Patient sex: M
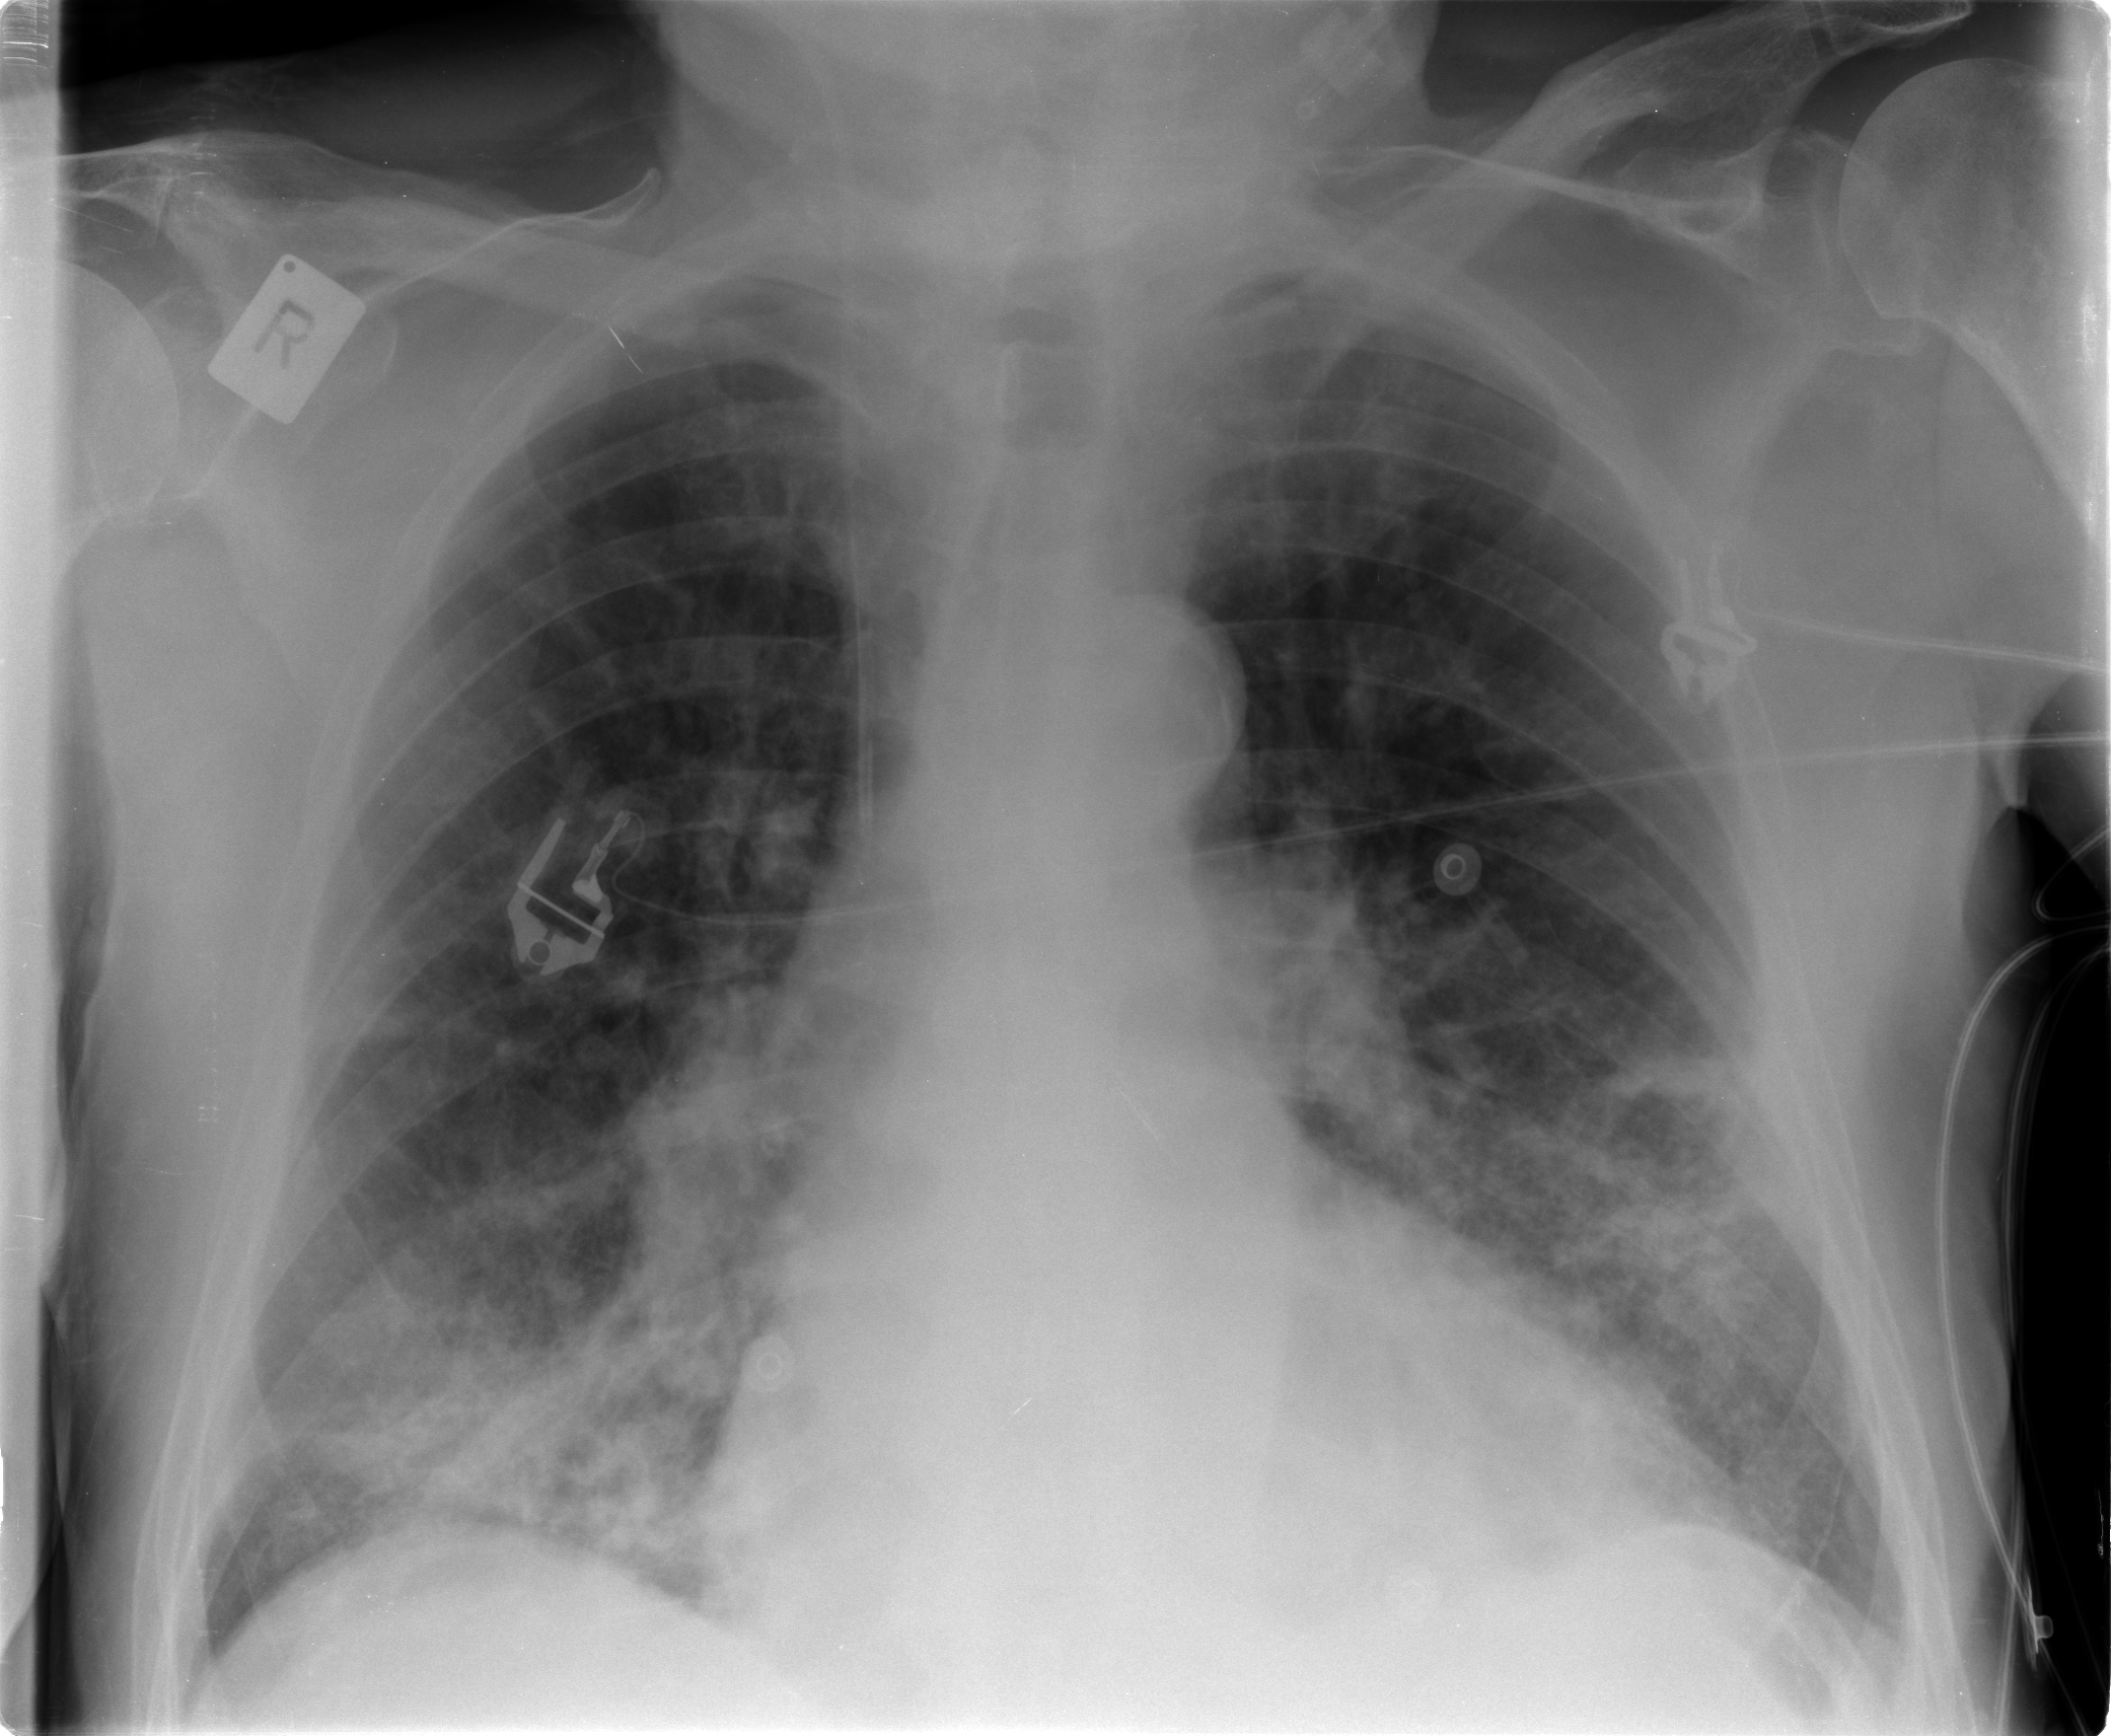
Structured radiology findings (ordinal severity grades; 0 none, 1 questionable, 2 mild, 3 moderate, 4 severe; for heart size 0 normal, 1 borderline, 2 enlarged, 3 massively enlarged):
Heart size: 2
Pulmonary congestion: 2
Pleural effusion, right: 0
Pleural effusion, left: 0
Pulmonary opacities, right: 2
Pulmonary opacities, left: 2
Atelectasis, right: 2
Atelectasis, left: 2